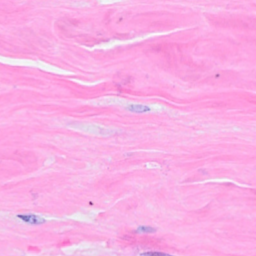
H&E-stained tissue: Breast